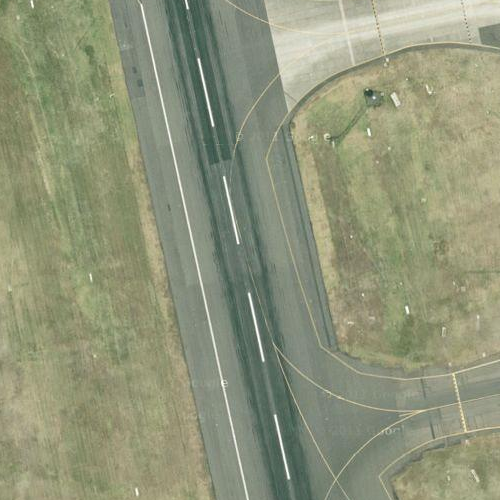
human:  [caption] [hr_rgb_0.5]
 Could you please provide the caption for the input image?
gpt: Some white ariplanes parked in the airport with some curving runways beside .

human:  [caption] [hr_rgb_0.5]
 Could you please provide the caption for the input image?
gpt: Some curving runways with white marking lines on it while two airplanes parked beside .

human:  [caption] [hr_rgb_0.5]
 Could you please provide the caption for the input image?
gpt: Some white airplanes in the airport while some runways beside .

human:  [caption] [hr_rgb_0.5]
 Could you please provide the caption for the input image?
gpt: Two white airplanes are parked in the airport while some runway beside .

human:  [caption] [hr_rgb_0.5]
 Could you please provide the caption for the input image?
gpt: There are two white airplanes parked in the airport while some runway beside .